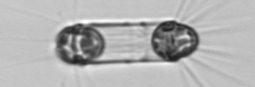
Label: Corethron_hystrix